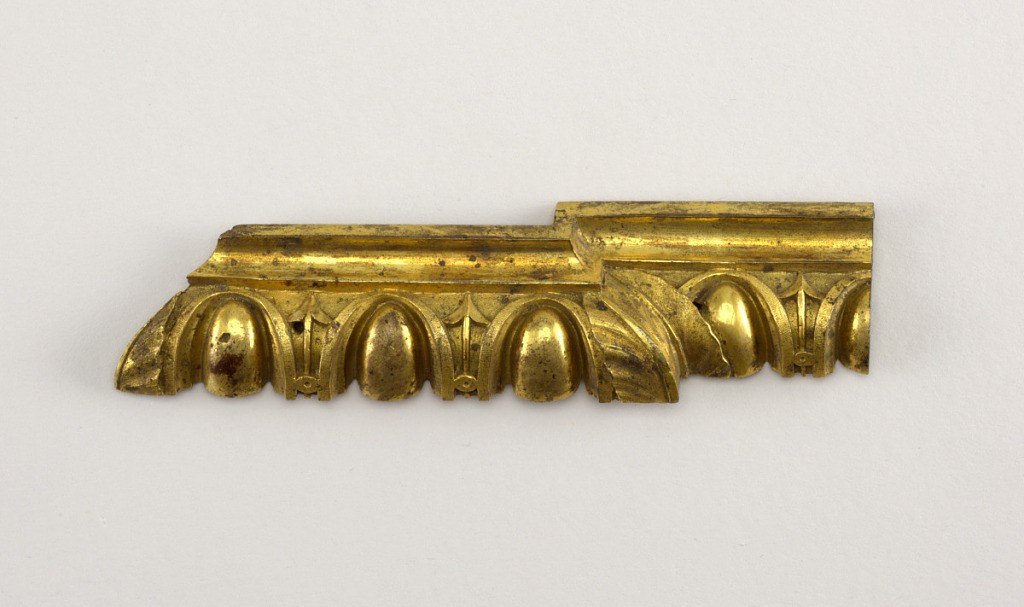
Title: Egg and Dart Molding
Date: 1775
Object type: molding
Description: Egg and dart